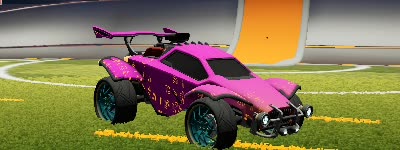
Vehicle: octane